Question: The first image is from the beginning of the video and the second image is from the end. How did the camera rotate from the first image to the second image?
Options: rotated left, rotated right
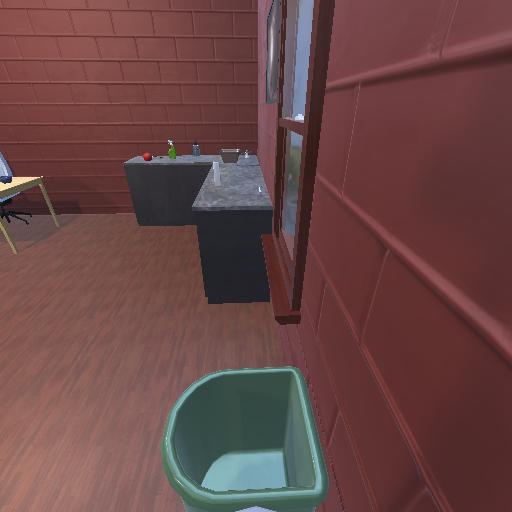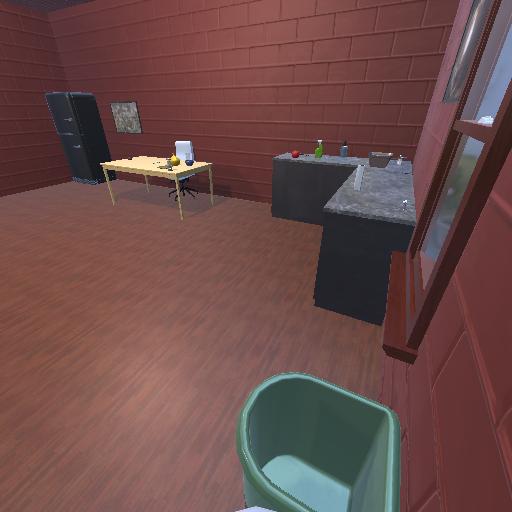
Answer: rotated left